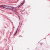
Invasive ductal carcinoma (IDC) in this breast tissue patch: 0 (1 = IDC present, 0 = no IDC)